Question: I want to highlight the selected row on my 'ListView' when it's long pressed. Now I'm able to do that when the row just clicked as in photo:

How can I do this with long click?
My 'setOnItemLongClickListener' function so far:
'''
user_data.setOnItemLongClickListener(new AdapterView.OnItemLongClickListener() {
@Override
public boolean onItemLongClick(AdapterView<?> adapterView, View view, int i, long l) {
selected_note = adapterView.getItemAtPosition(i).toString();
user_data.setItemChecked(i,true);
return true;
}
});
'''
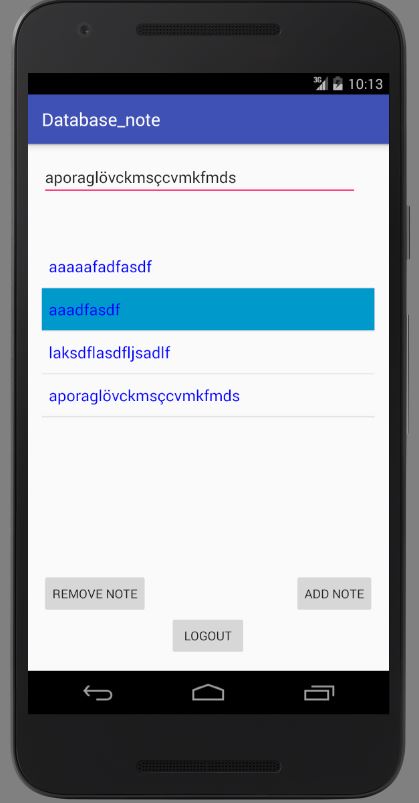
Answer: Edit: Then this might help
In your list view layout
'''
android:background="@drawable/key"
'''
Create key.xml
'''
<?xml version="1.0" encoding="utf-8" ?>
<selector xmlns:android="http://schemas.android.com/apk/res/android">
<item
android:state_selected="true"
android:drawable="@color/pressed_color"/>
<item
android:drawable="@color/default_color" />
</selector>
'''
Add this to your listview onClickListener:
'''
listView.setOnItemClickListener(new OnItemClickListener() {
@Override
public void onItemClick(AdapterView<?> parent, View view, int position,long arg3) {
view.setSelected(true);
//your logic what you want to do
}
});
'''
Define diff colors in res/values/colors.xml
And define colors in colors.xml as resources "pressed_color" or relesed color